Field crop: maize
Growth stage: 2
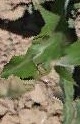
Species: maize